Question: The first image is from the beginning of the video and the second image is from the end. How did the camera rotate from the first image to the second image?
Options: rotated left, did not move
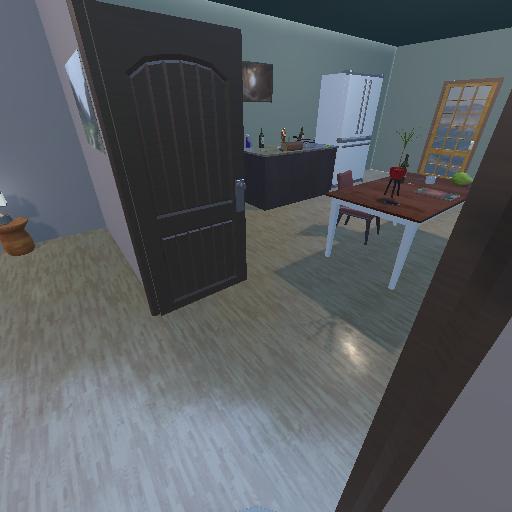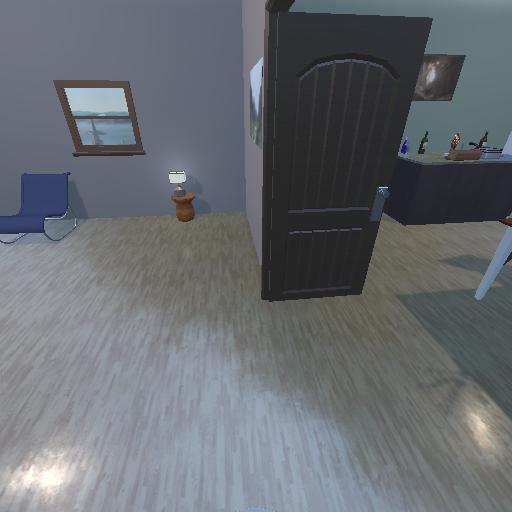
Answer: rotated left